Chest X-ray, AP view. Patient: 31 years old, sex F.
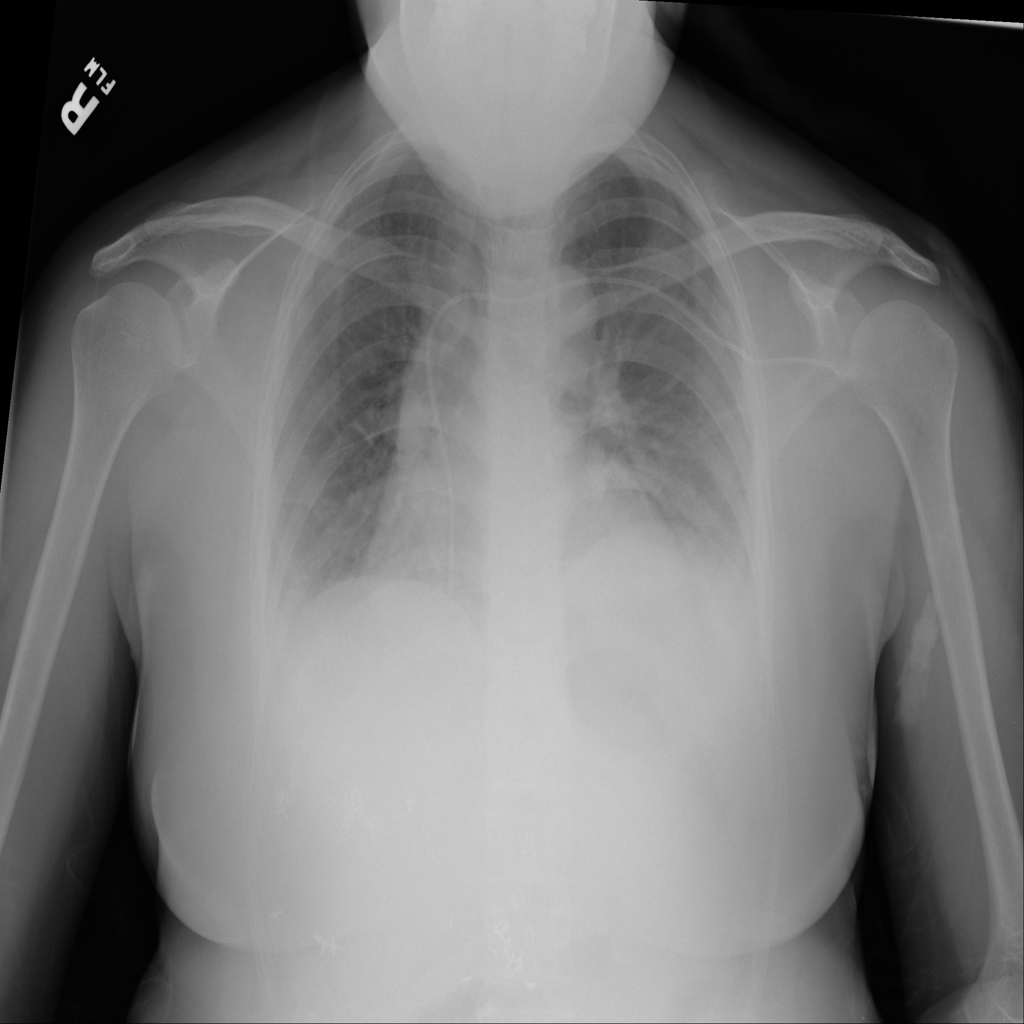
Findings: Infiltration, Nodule